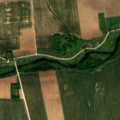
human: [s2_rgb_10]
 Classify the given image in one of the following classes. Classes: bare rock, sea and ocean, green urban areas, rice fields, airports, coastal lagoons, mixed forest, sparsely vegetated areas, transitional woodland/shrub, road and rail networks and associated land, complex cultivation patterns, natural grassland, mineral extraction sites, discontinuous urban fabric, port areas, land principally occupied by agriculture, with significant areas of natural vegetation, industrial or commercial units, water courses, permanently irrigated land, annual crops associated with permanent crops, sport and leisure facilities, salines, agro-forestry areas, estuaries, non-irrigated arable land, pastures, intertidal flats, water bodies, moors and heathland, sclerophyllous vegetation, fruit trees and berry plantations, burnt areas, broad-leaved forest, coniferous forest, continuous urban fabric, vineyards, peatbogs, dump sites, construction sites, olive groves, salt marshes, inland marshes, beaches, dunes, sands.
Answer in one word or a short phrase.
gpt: non-irrigated arable land, land principally occupied by agriculture, with significant areas of natural vegetation